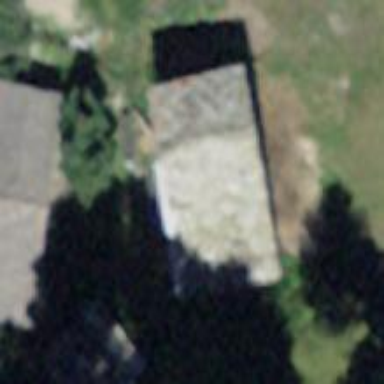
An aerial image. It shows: Shed building.